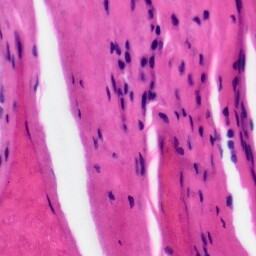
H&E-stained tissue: Tonsil